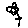
Label: flower